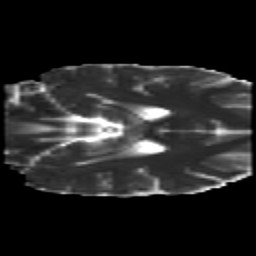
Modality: MD
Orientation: coronal
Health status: healthy
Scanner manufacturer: siemens
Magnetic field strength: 3 T
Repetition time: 10 s
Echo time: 0.092 s